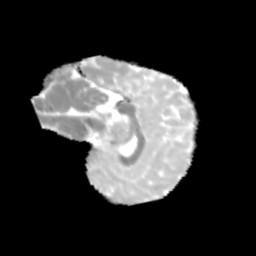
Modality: MD
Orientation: sagittal
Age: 13
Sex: male
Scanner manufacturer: siemens
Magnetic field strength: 3 T
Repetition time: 3.8 s
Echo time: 0.07 s